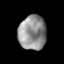
Tissue: prostate
Cell type: T cells
Senescence score: 0.3331
Nuclear area (px): 935
Mean DAPI intensity: 144.237